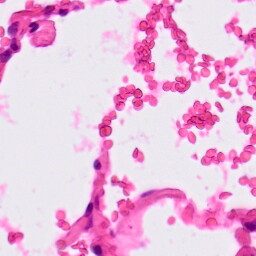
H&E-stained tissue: Lung